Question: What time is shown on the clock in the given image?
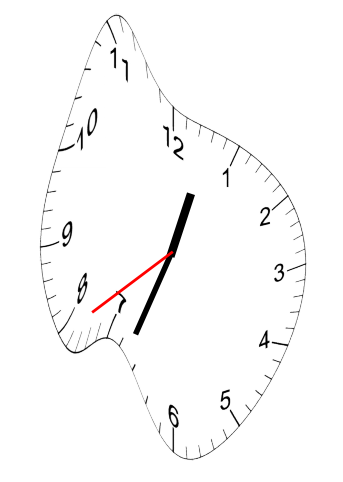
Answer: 12:33:39